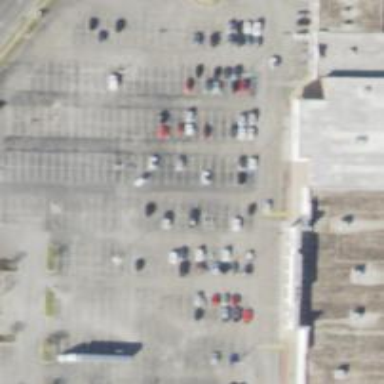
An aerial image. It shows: Parking space is available.